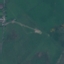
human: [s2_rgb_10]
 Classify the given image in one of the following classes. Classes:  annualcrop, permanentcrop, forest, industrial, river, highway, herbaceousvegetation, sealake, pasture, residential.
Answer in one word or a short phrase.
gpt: Pasture